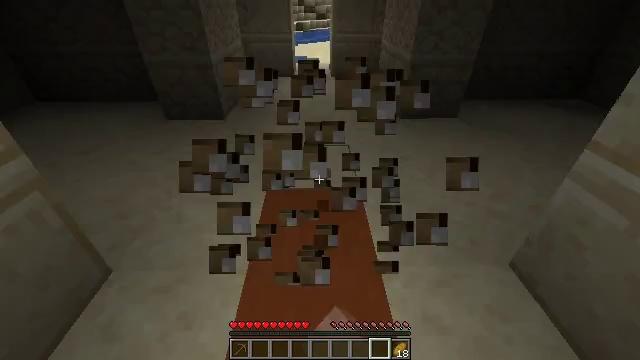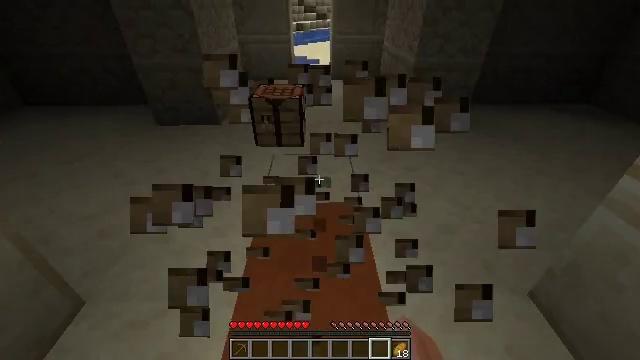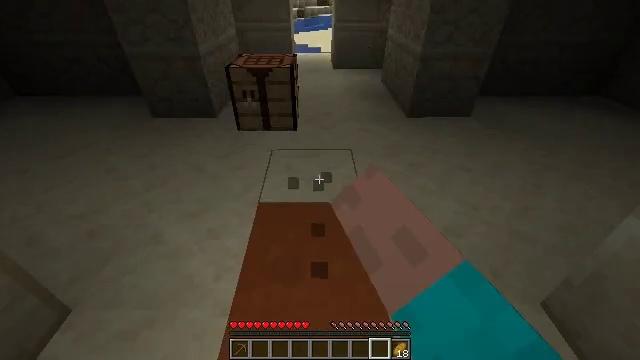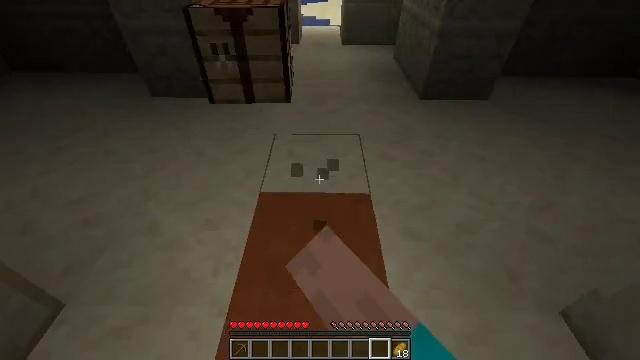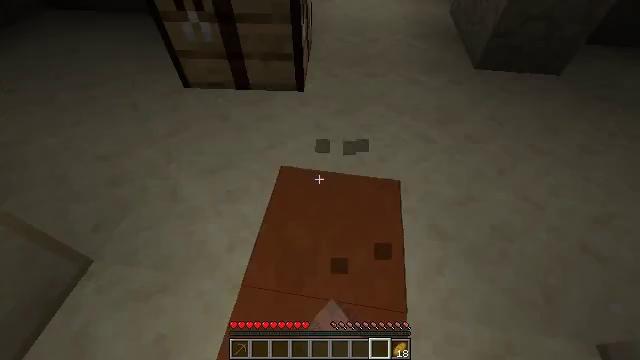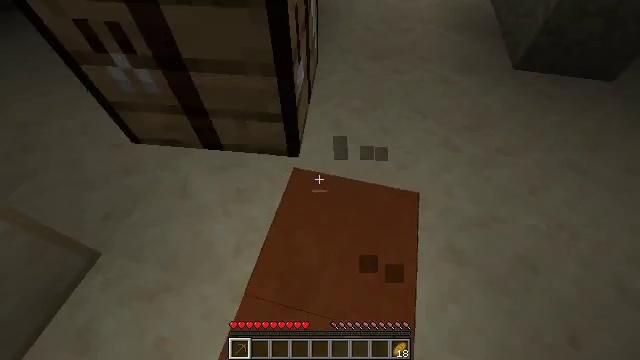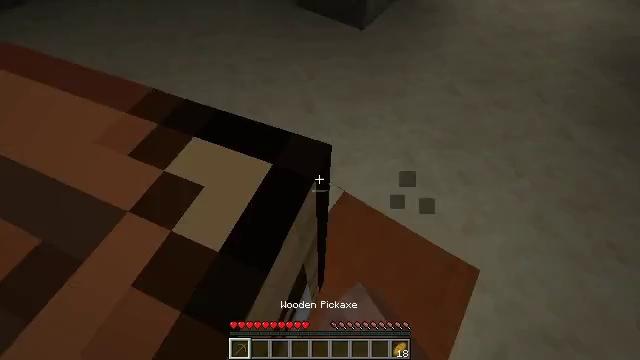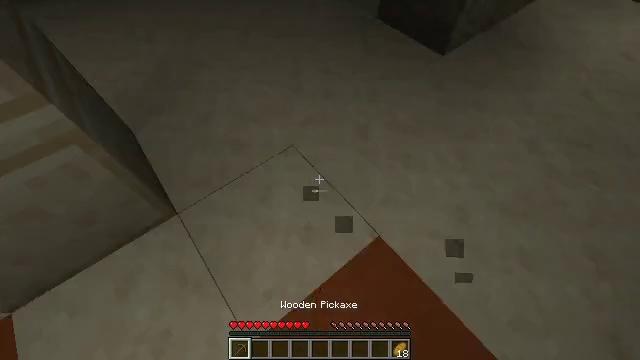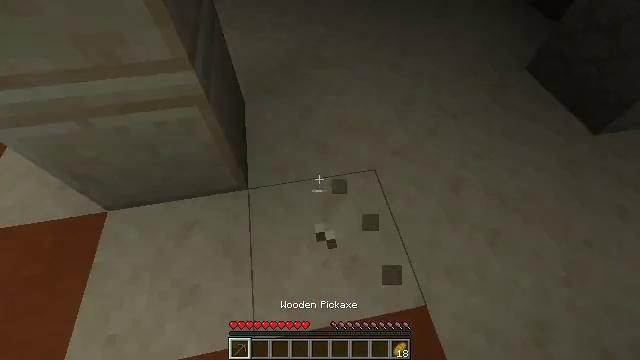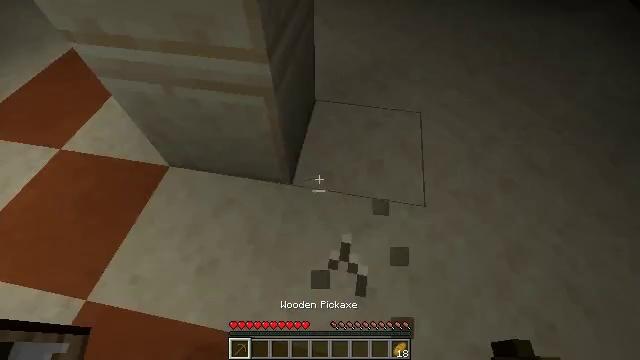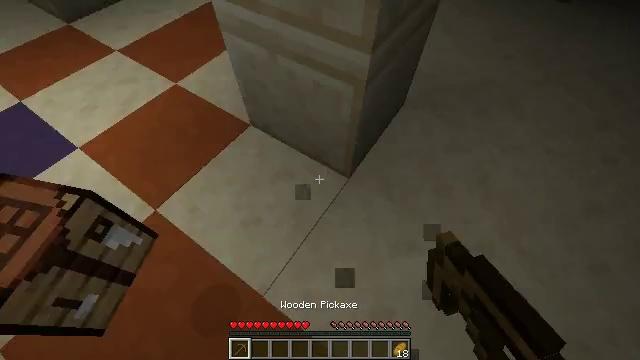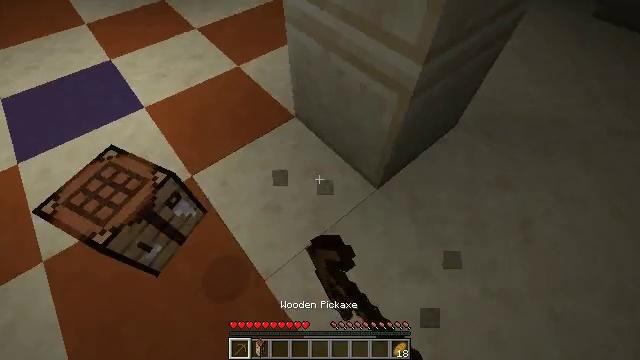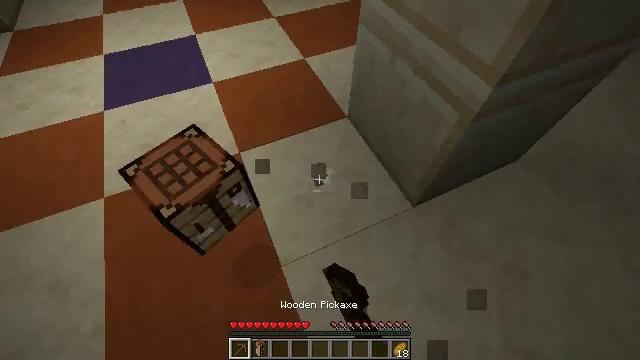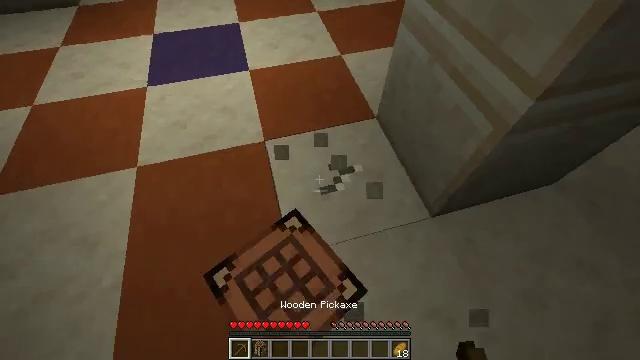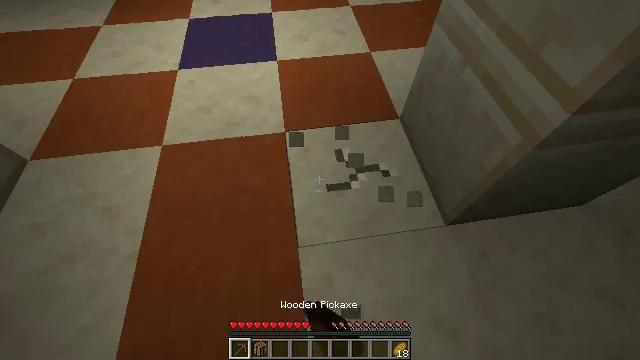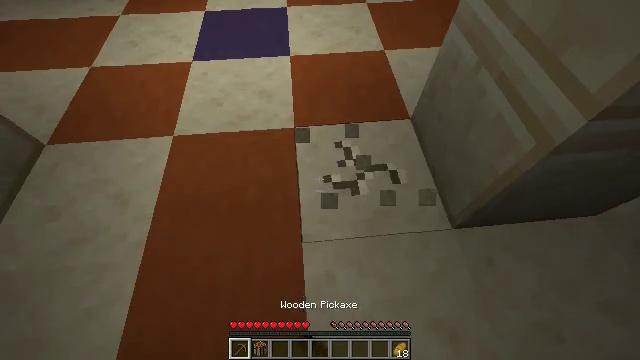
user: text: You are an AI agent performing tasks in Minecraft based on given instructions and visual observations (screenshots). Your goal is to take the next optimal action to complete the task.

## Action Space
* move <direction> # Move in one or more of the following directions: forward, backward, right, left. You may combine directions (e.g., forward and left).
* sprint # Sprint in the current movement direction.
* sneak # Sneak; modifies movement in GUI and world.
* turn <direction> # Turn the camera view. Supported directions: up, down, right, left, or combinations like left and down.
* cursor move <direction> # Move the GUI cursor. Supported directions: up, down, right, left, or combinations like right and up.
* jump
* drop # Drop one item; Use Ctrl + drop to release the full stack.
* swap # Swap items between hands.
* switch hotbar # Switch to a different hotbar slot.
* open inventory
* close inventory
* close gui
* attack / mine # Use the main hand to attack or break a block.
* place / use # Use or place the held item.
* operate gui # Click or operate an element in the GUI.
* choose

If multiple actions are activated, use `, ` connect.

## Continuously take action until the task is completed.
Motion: motion action
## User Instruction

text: Gather sandstone from the desert.
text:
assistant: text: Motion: move forward, attack / mine
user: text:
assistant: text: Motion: move forward, turn down, attack / mine
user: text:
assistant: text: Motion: move forward, turn left and down, attack / mine
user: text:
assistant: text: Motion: move forward, turn left and down, attack / mine
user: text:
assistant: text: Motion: move forward, turn left and down, attack / mine, switch to hotbar 1
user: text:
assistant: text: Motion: move forward, turn left and down, attack / mine, switch to hotbar 1
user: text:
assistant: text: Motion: move forward, turn left, attack / mine, switch to hotbar 1
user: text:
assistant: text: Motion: move forward, turn left and up, attack / mine, switch to hotbar 1
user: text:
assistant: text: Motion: turn left, attack / mine
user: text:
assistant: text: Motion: turn left and down, attack / mine
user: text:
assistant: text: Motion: turn left, attack / mine
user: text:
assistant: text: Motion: turn left, attack / mine
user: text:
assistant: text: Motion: turn left, attack / mine
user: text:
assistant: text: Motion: turn left, attack / mine
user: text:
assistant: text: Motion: turn left, attack / mine
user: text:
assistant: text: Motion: turn right, attack / mine
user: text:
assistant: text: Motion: attack / mine
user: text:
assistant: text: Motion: attack / mine
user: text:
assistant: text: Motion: attack / mine
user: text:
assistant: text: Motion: attack / mine
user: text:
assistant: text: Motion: sneak, attack / mine
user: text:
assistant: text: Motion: sneak, attack / mine
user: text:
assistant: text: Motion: sneak, attack / mine
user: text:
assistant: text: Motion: move right, sneak, turn right, attack / mine
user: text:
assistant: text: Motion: move right, sneak, turn right, attack / mine
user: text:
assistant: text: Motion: move forward and move right, sneak, turn down, attack / mine
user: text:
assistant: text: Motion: move forward and move right, sneak, turn left and down, attack / mine
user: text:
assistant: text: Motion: move forward and move right, sneak, turn left and down, attack / mine
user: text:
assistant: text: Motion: move forward and move right, sneak, turn left and down, attack / mine
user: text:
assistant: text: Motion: move forward and move right, sneak, turn left and down, attack / mine